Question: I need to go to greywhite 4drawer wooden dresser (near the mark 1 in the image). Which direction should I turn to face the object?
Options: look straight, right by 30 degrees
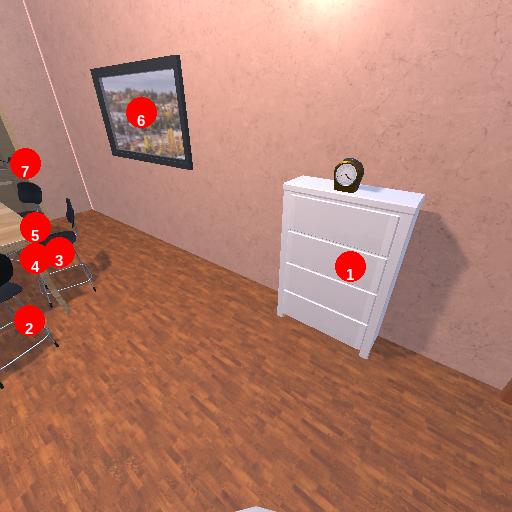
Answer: look straight